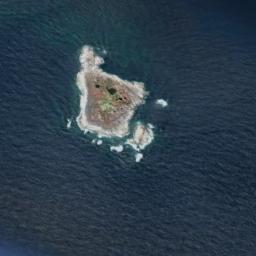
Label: island